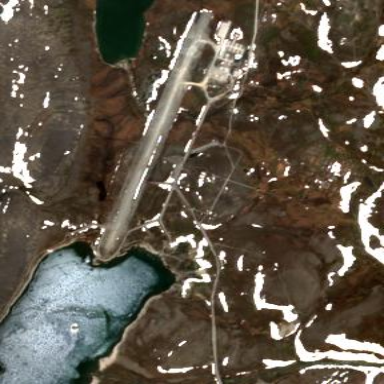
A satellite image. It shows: Runway area at the airport with gravel surface.